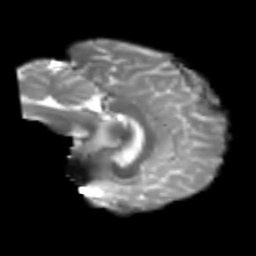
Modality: T2w
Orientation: sagittal
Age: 23
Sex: male
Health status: healthy